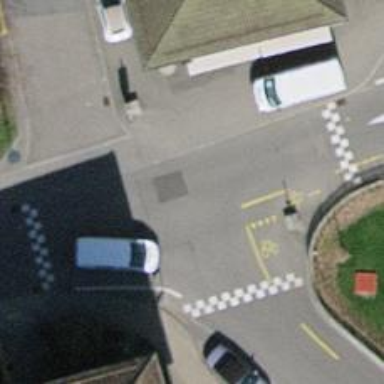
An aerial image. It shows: Traffic calming table.